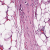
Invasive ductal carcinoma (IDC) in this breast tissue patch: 0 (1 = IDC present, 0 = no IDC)